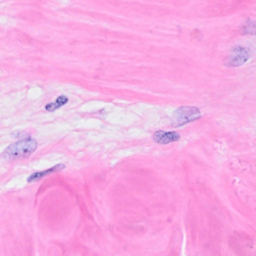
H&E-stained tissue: Breast